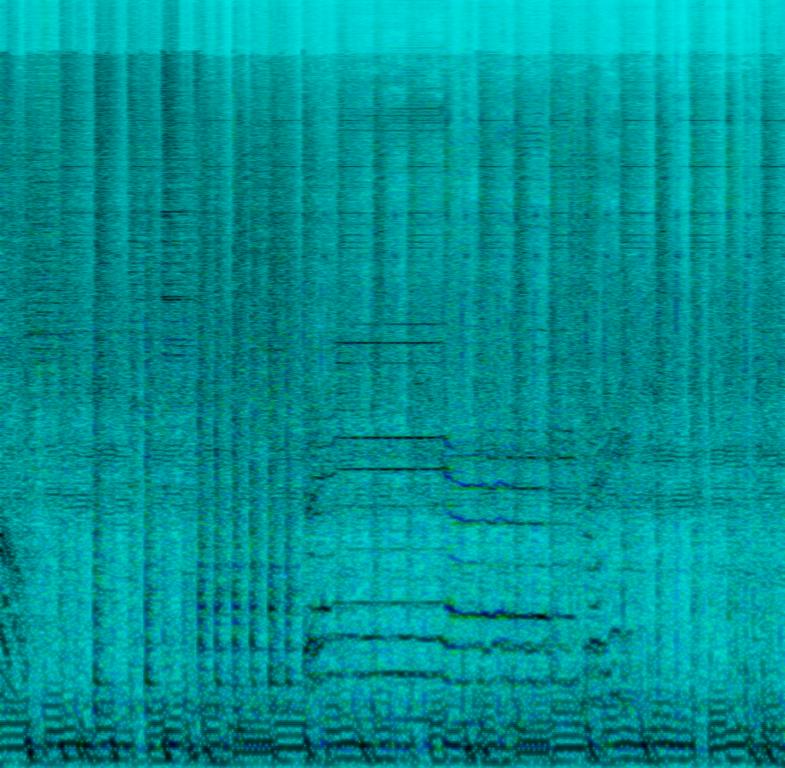
This is a cartoon theme in the style of alternative metal. There is a male lead vocal singing loudly while there are male back vocals singing more melodically. The distorted electric guitars and heavy bass guitar are playing an aggressive tune. The rhythmic background is provided by an acoustic drum beat just as aggressive. The atmosphere is energetic and action-filled. This piece can be used in the soundtrack of an action-based cartoon or a video game.